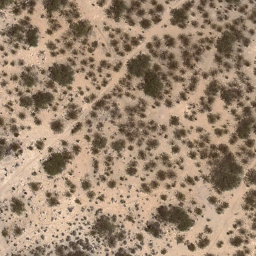
Label: chaparral